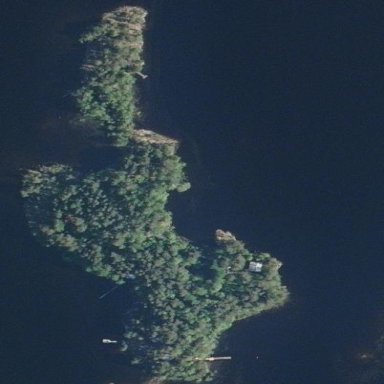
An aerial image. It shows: Islet.